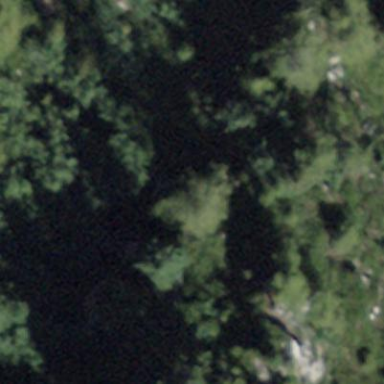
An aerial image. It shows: Forest area.